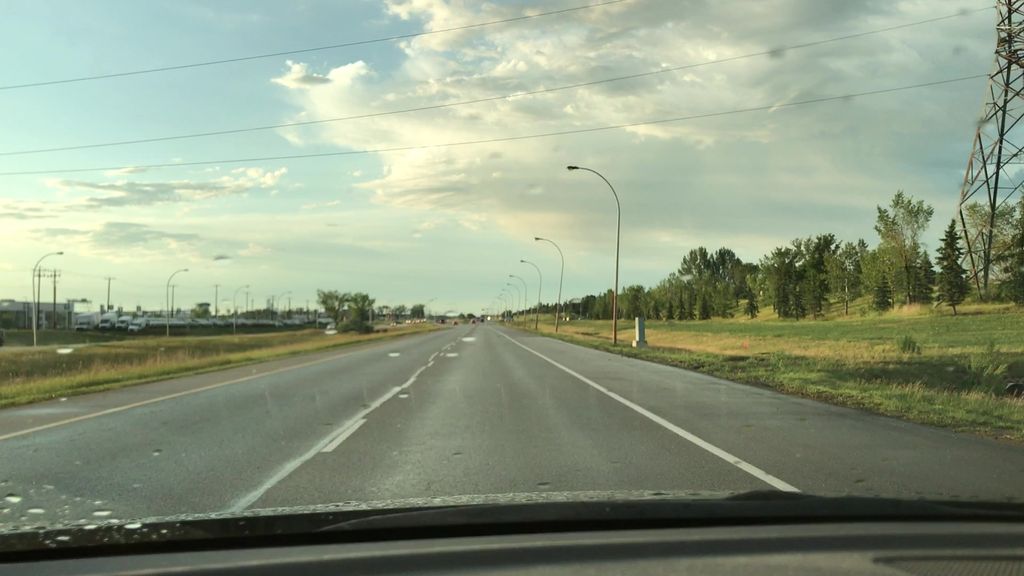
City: edmonton